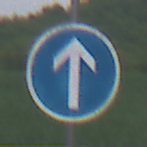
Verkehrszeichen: VorgeschriebeneFahrtrichtungGeradeaus
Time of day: Midday
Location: Outdoor (RoadRail)
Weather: PartlyCloudy
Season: NotSpecified
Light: Natural